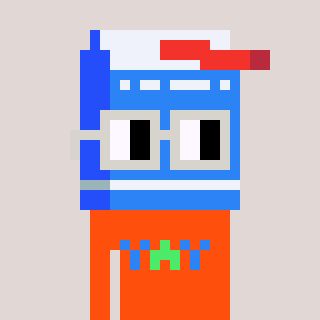
a pixel art character with square light gray glasses, a milk-shaped head and a orange-colored body on a warm background